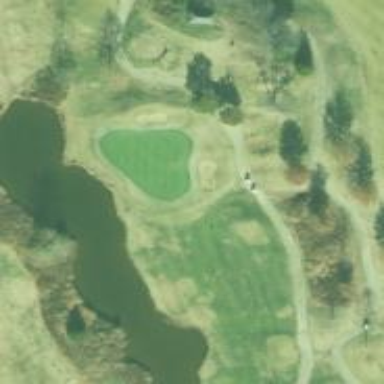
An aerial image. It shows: View of golf hole.